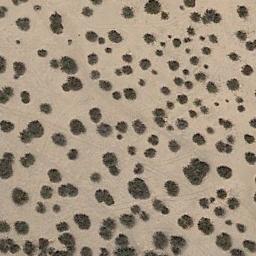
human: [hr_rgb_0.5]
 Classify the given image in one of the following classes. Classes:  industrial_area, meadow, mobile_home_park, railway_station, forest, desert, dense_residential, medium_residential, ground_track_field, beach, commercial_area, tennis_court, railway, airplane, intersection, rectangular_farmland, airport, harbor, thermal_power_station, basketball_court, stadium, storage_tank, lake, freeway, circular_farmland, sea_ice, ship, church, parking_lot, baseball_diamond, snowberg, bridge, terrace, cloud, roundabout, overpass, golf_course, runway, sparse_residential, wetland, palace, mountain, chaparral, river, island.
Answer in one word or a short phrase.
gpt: chaparral